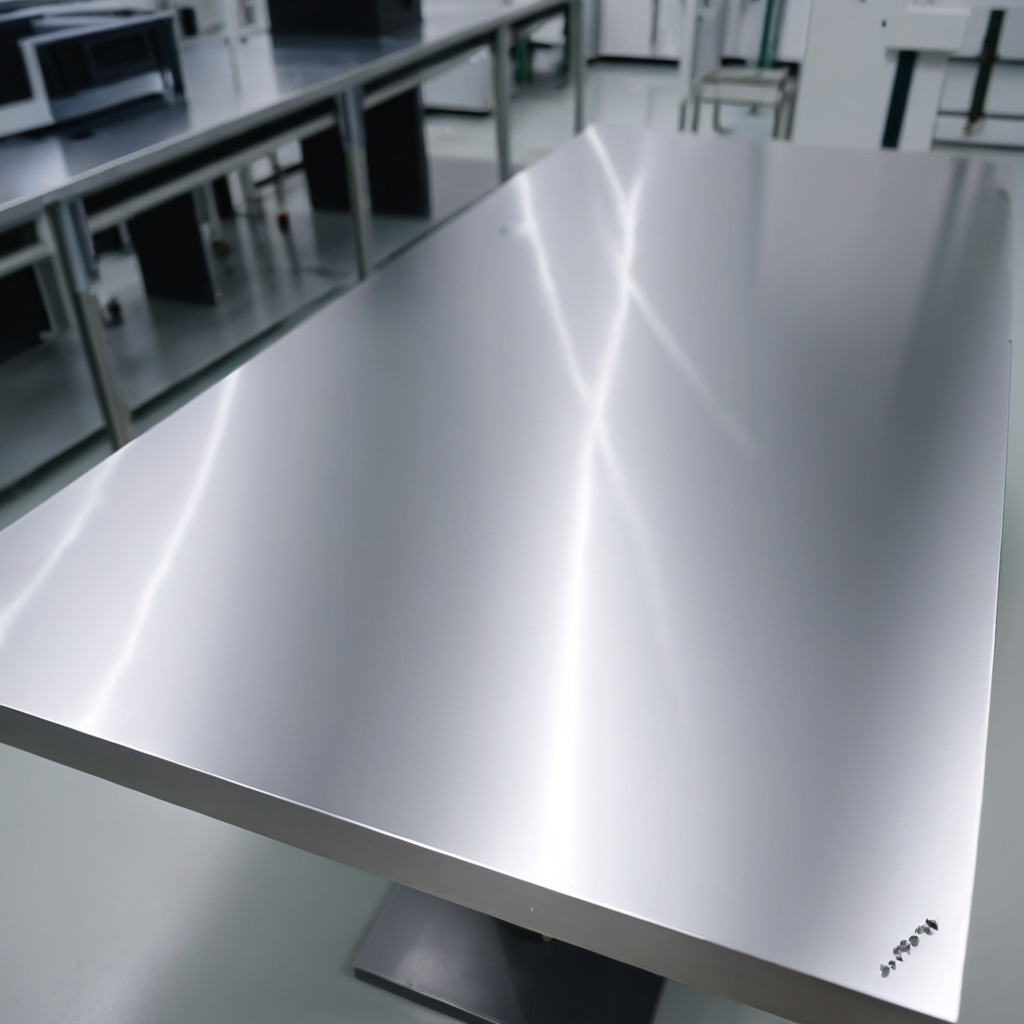
A metal screw is lying on the stainless steel table.